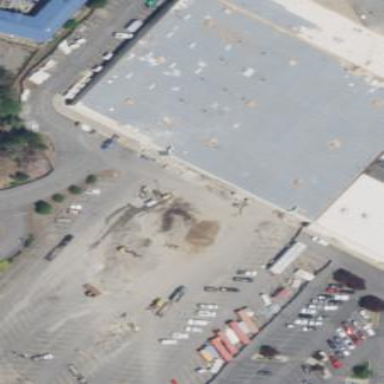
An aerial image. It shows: Retail area.